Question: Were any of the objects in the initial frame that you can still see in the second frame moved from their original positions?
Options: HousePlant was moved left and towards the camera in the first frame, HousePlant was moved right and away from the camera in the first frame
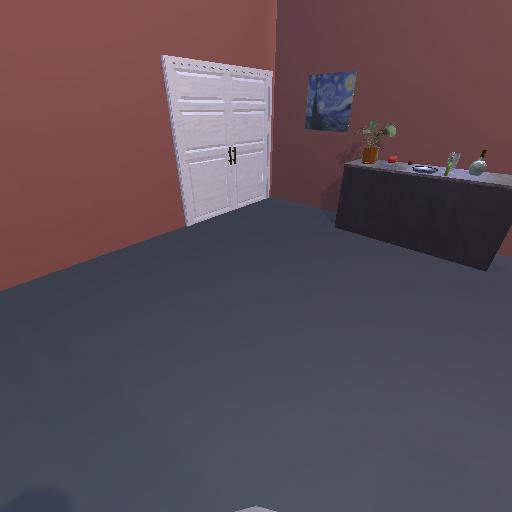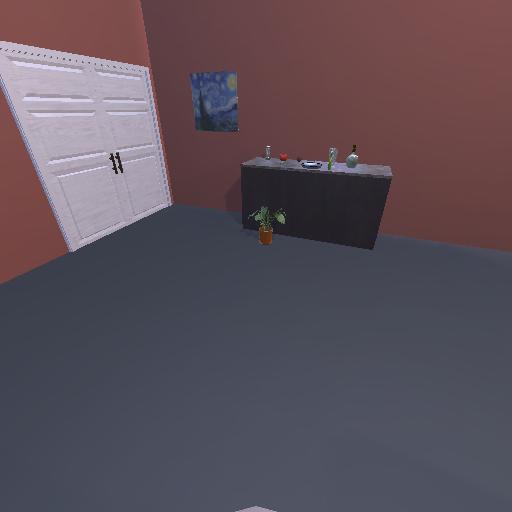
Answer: HousePlant was moved left and towards the camera in the first frame